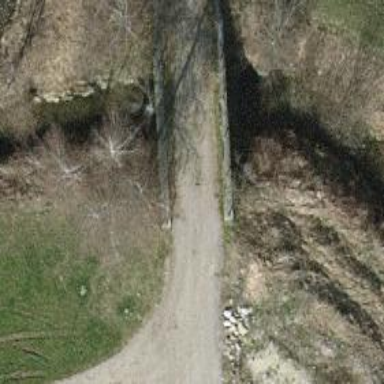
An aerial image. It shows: Service road that includes bridge.